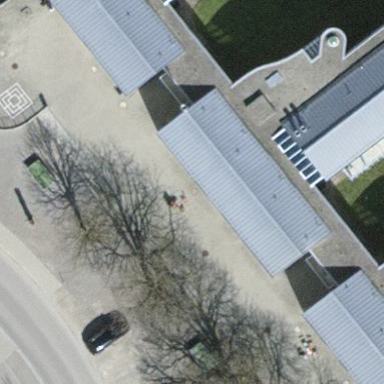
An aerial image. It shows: Hospital building.